Field crop: tomato
Growth stage: 2
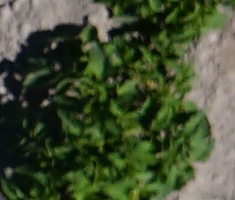
Species: tomato